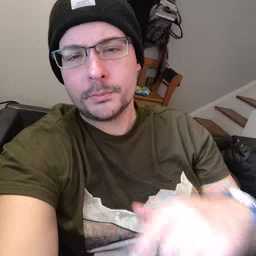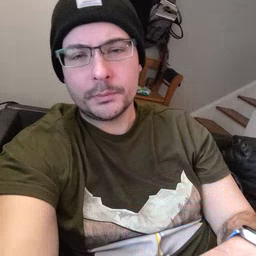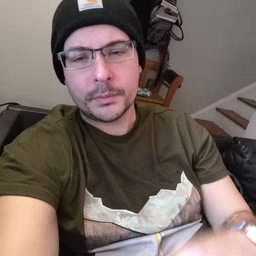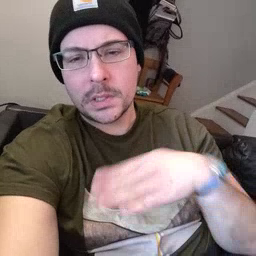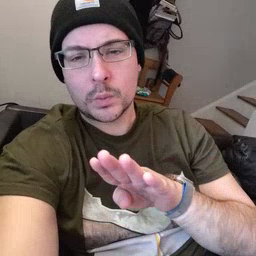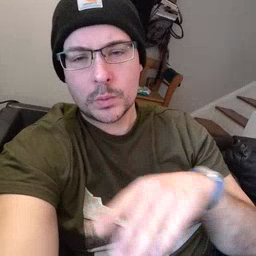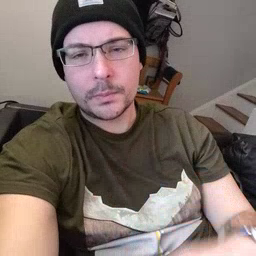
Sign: into